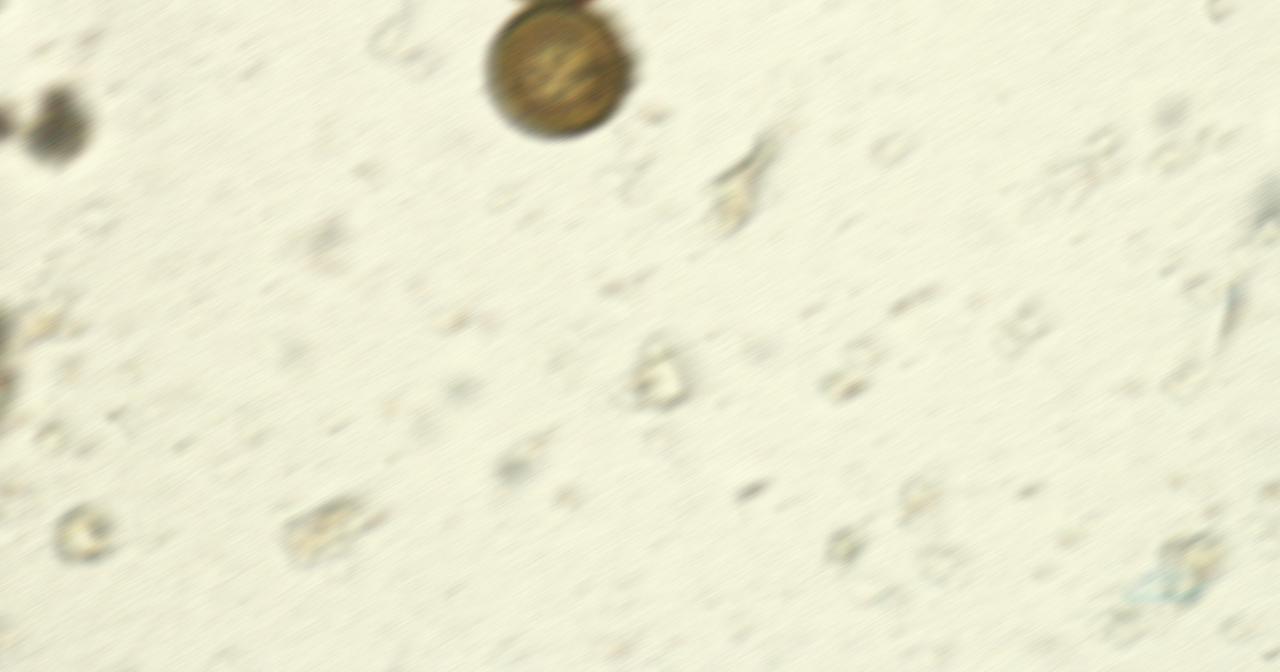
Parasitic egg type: Taenia spp. egg